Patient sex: M
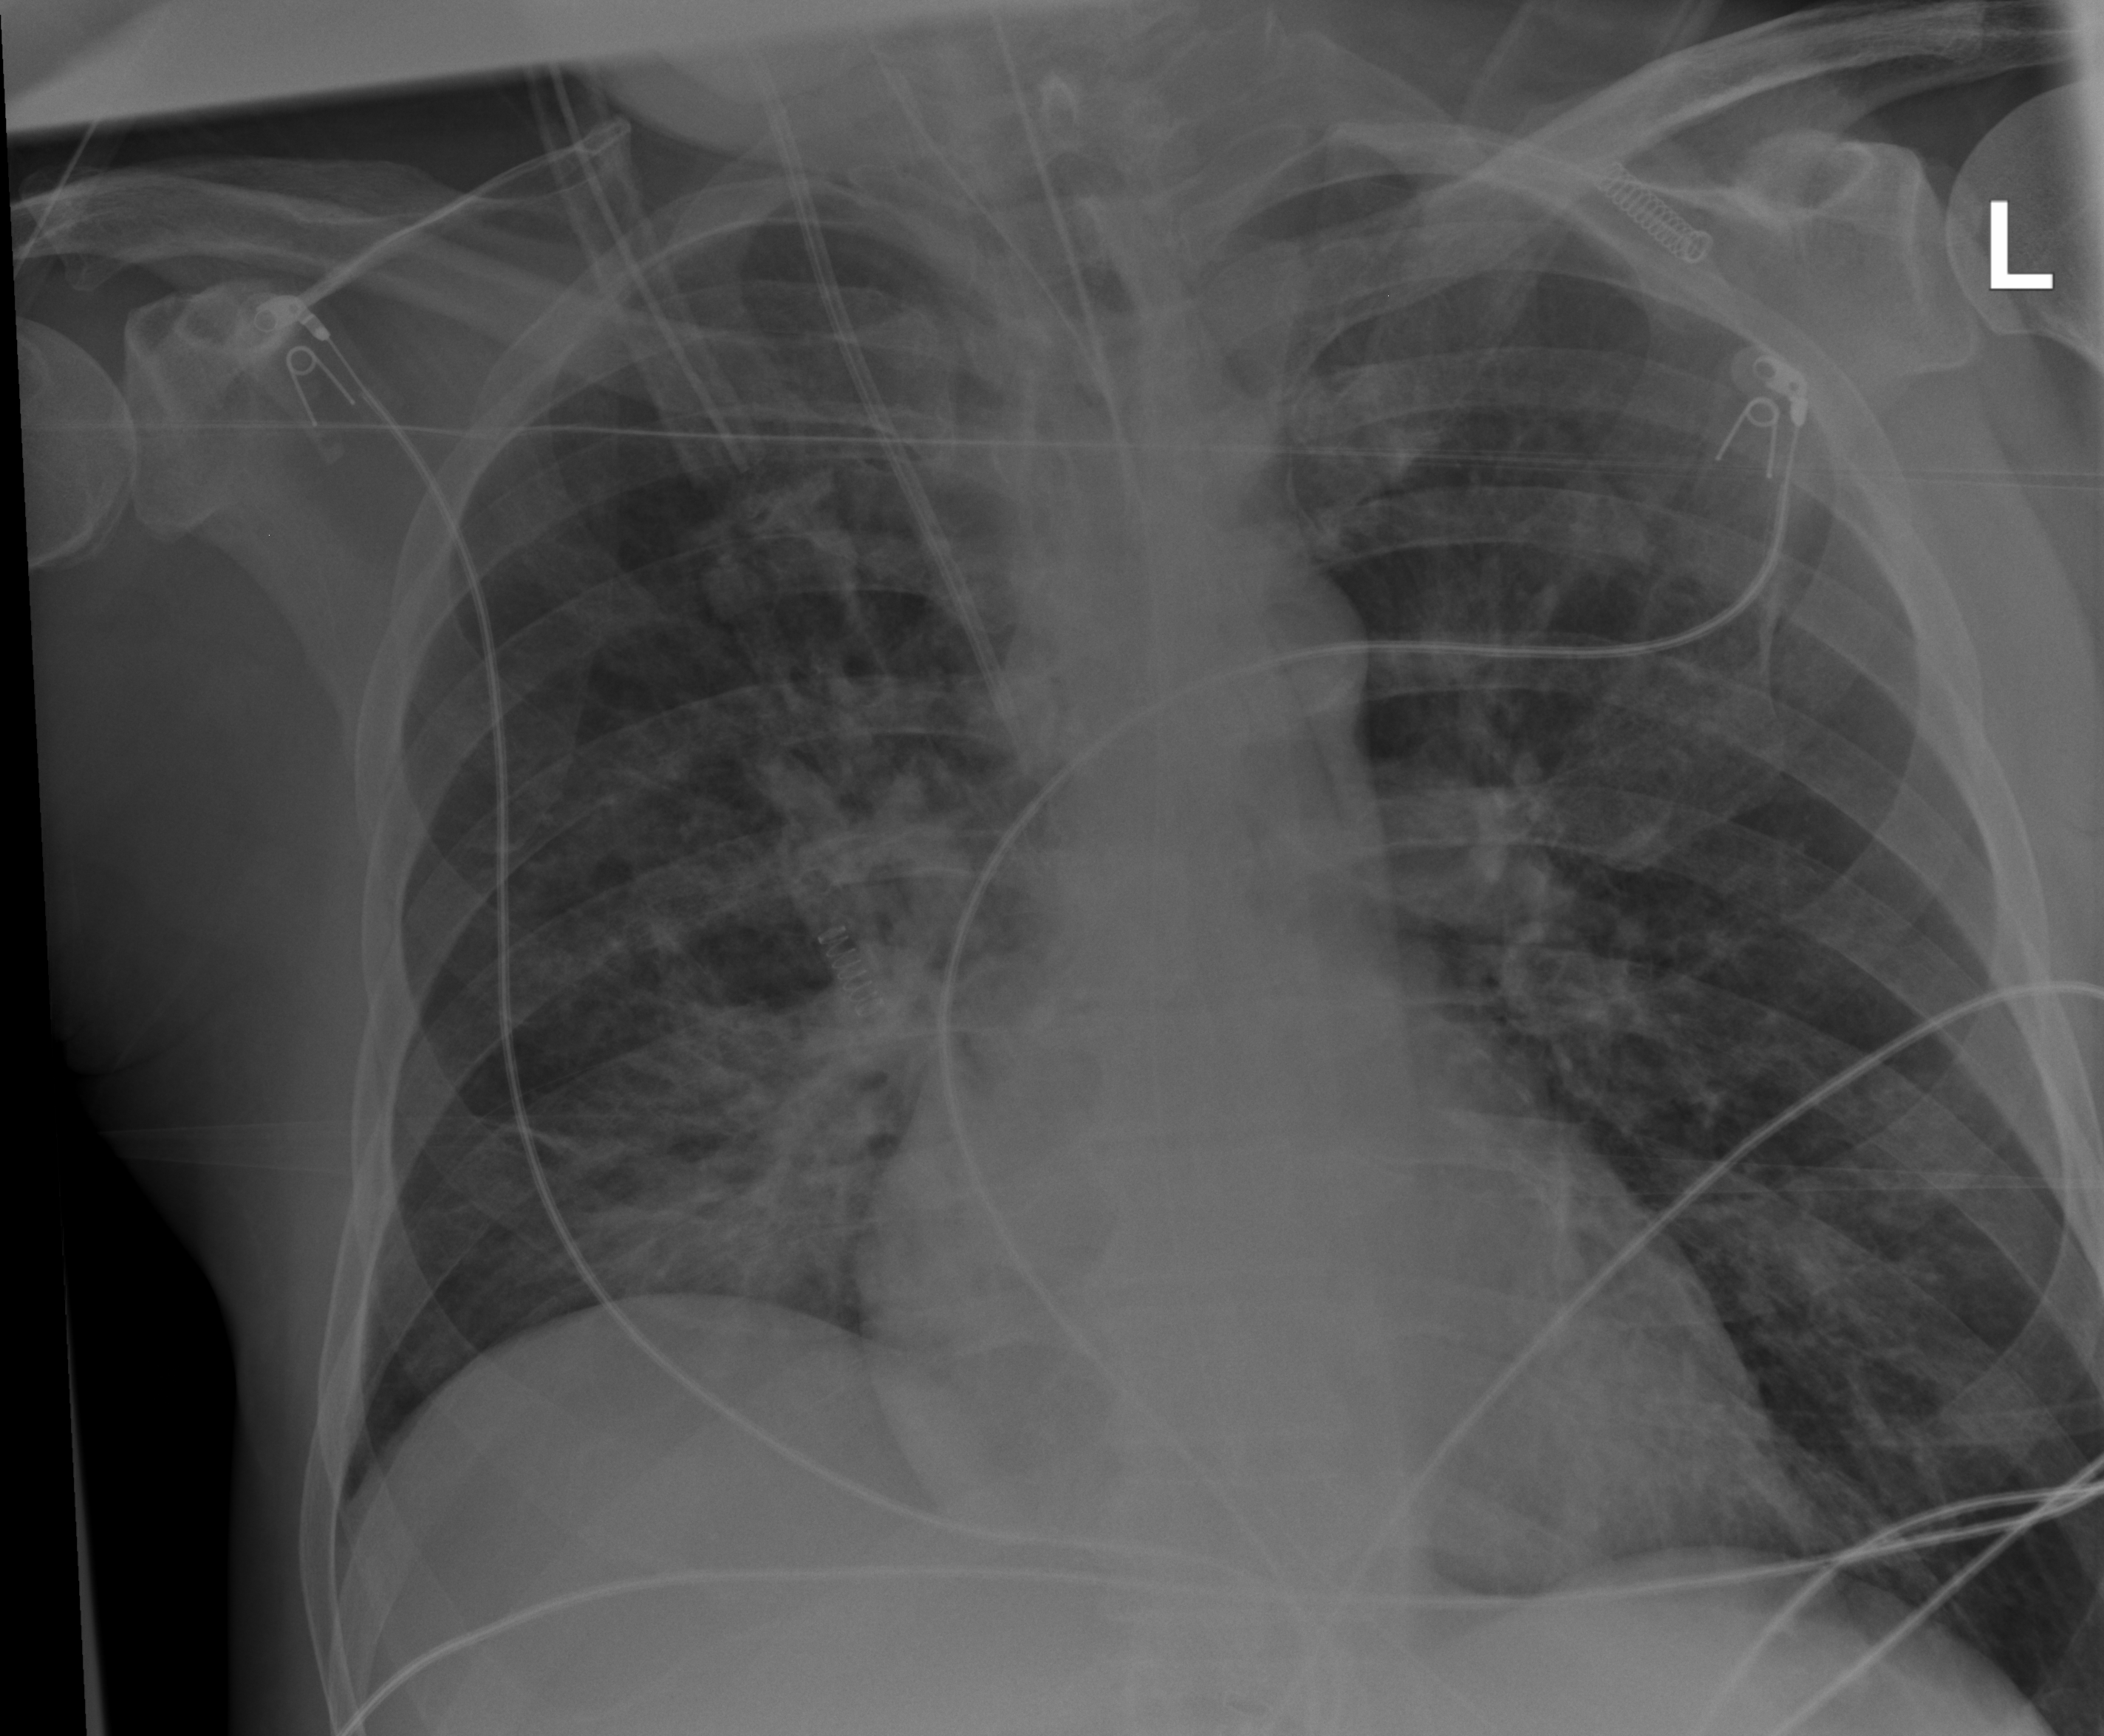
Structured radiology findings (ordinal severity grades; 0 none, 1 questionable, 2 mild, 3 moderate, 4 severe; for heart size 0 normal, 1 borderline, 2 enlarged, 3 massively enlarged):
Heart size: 1
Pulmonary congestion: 0
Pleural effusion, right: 0
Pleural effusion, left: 0
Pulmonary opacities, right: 1
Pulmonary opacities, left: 2
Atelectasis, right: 0
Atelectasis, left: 0